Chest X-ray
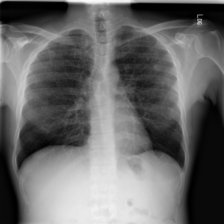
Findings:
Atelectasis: negative
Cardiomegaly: negative
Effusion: negative
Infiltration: positive
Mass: negative
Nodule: positive
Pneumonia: negative
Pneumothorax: negative
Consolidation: negative
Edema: negative
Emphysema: negative
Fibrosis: negative
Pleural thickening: negative
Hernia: negative